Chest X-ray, AP view. Patient: 58 years old, sex F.
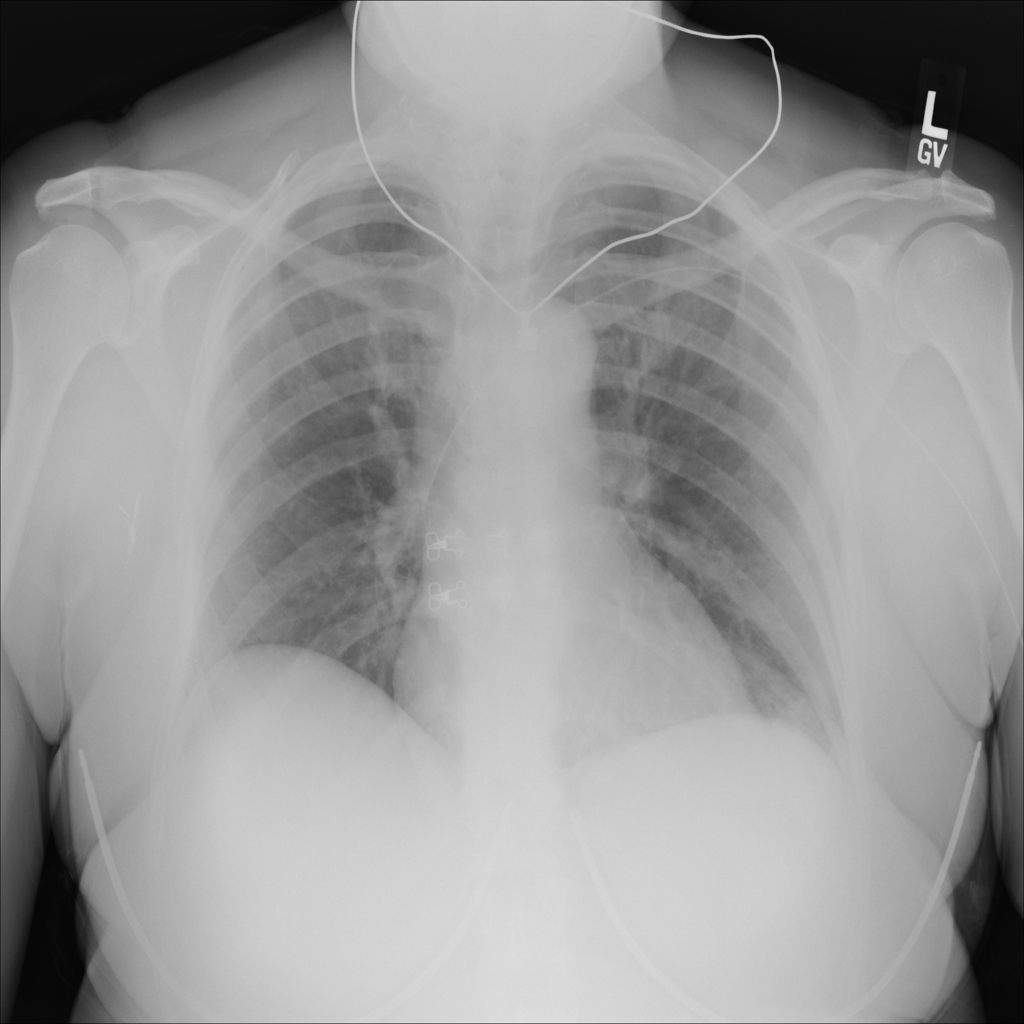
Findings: No Finding